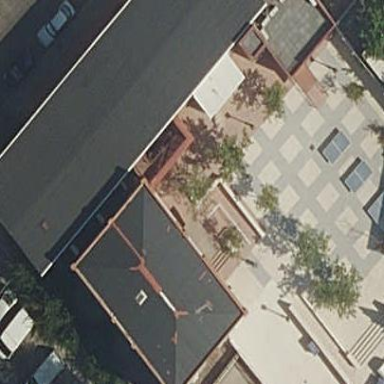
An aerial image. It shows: Building with gabled roof.